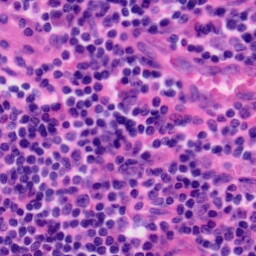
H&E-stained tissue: Tonsil